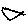
Label: bird